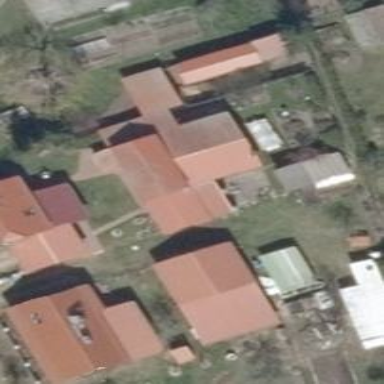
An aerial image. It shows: Shed building.